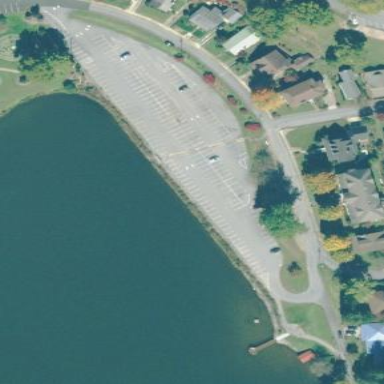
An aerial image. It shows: Parking space is available.